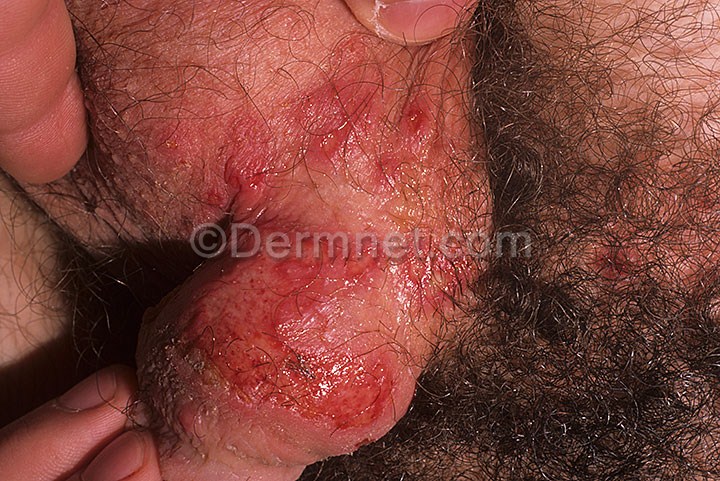
Disease: Herpes HPV and other STDs Photos